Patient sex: M
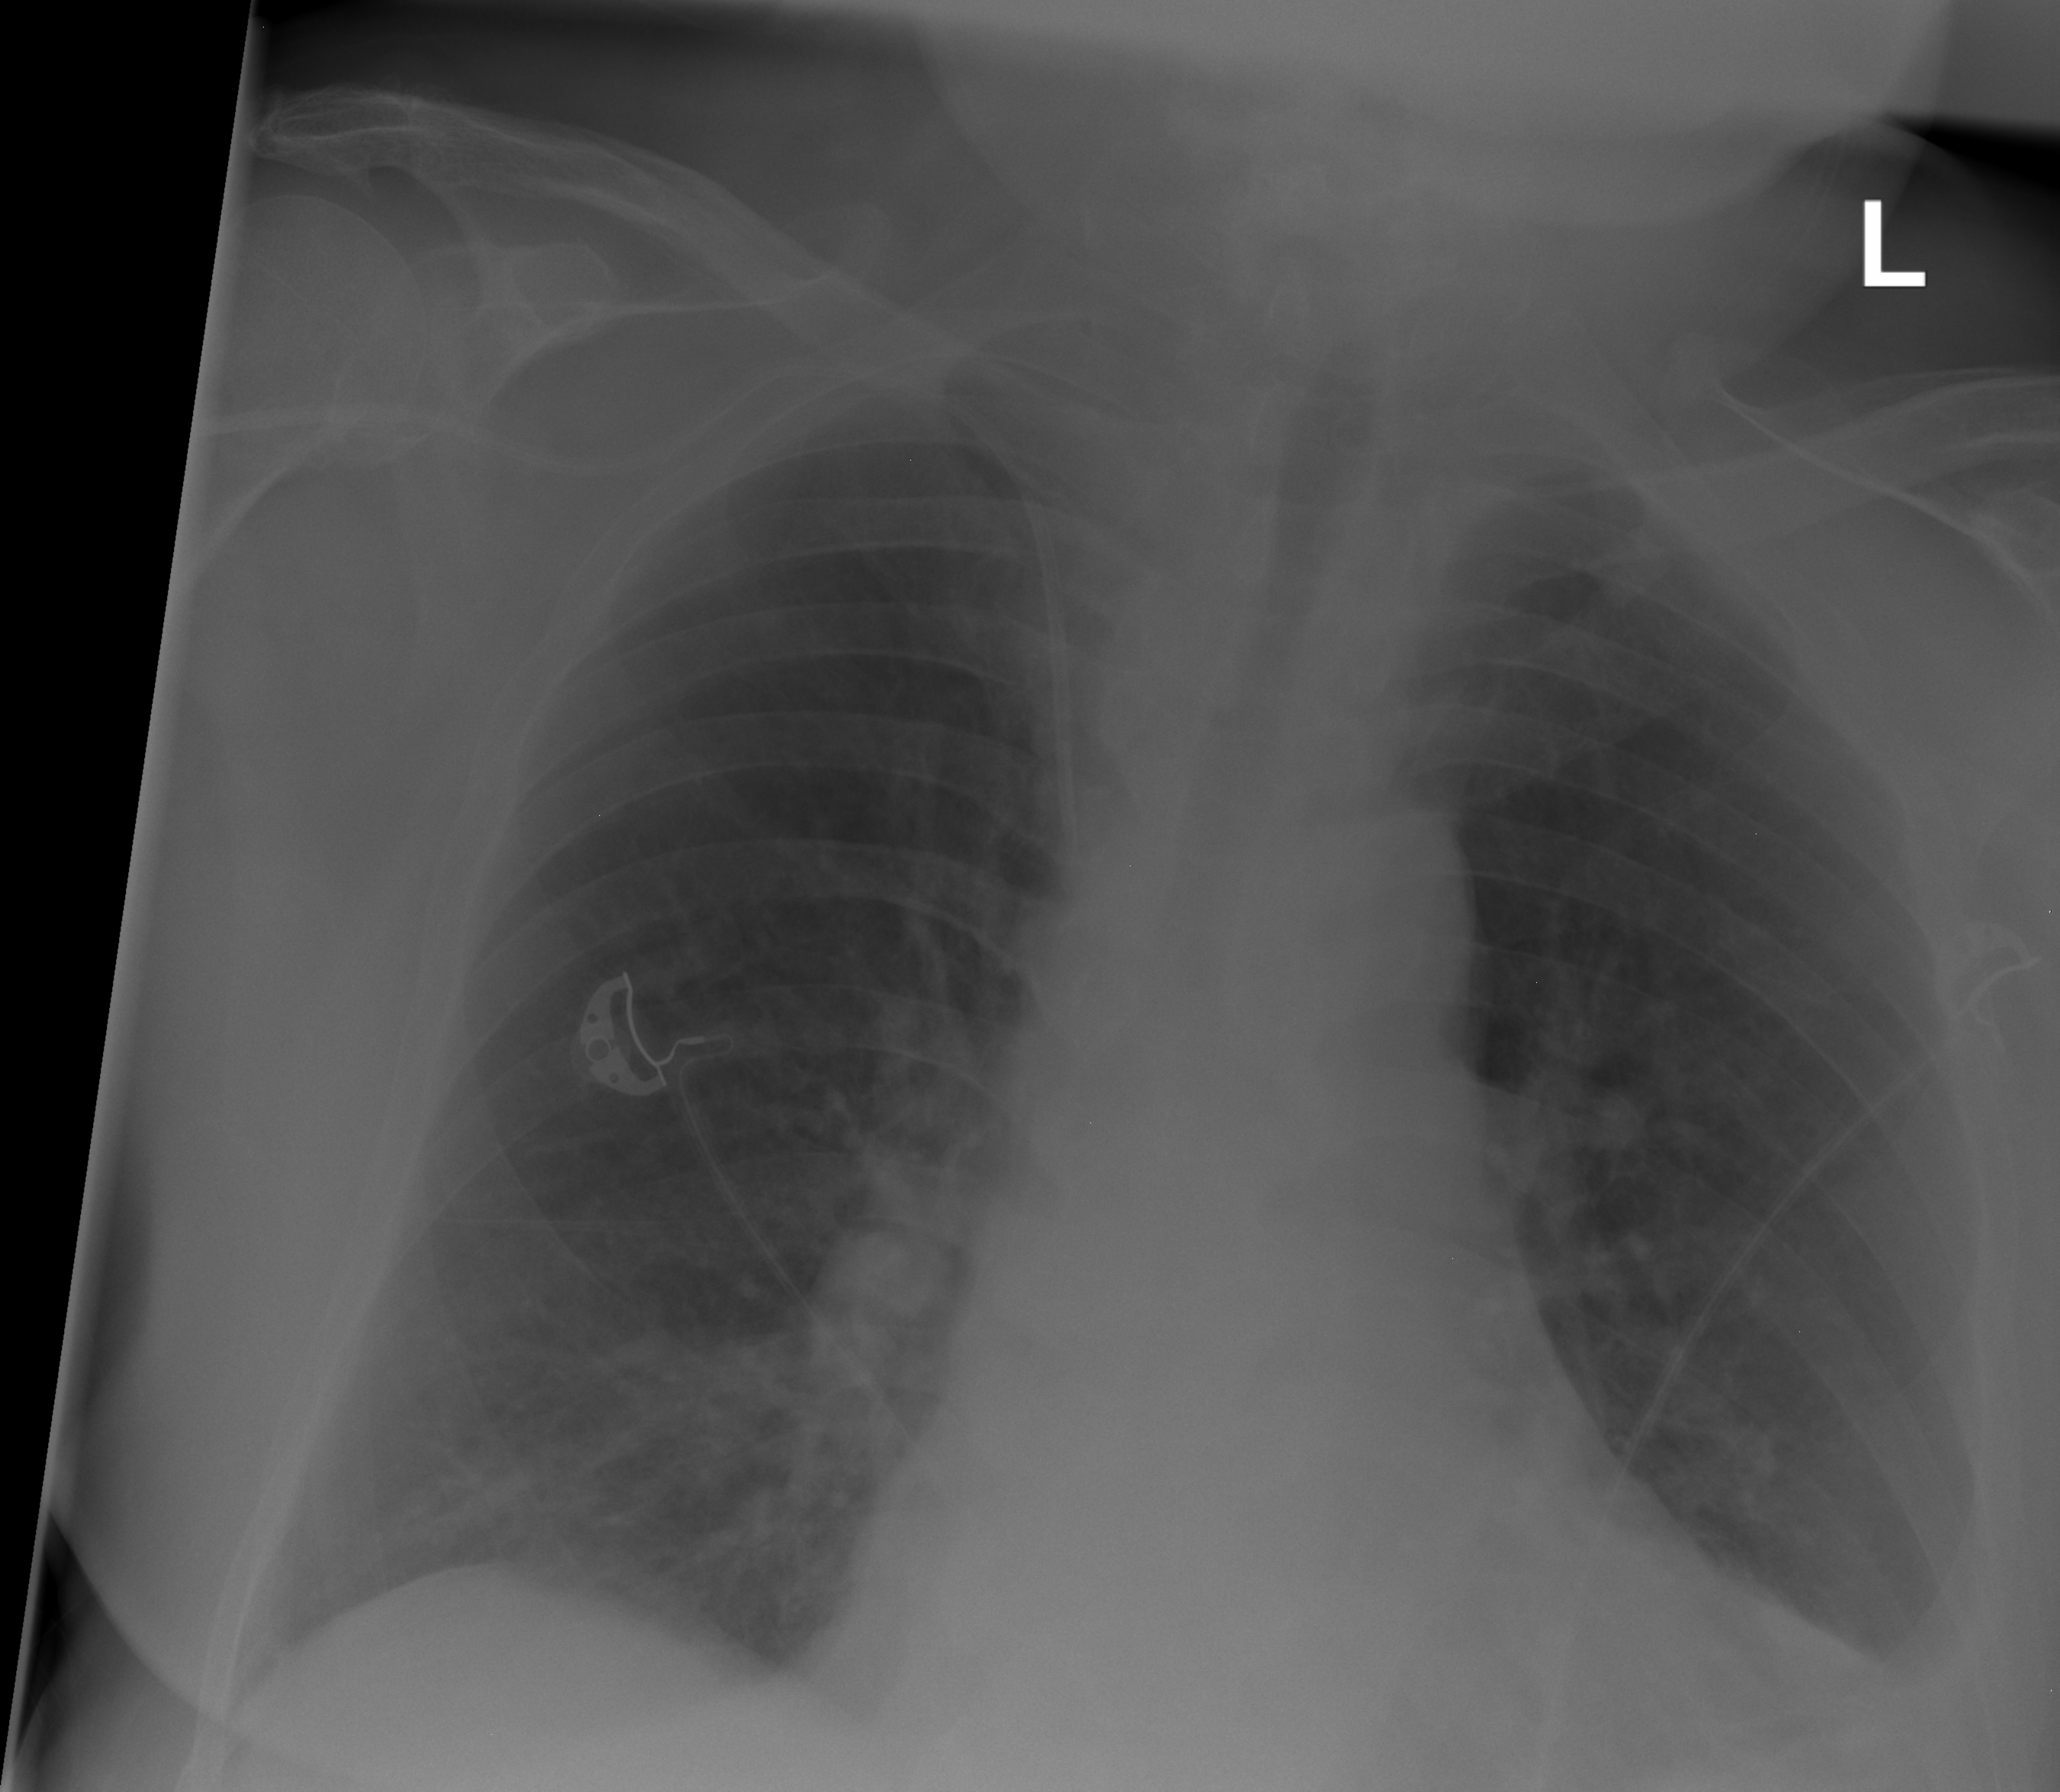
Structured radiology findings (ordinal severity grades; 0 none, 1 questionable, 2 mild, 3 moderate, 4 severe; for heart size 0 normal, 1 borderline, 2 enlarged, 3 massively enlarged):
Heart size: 0
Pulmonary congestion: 0
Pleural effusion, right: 0
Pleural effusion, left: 2
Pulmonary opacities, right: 1
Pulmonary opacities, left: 0
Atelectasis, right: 1
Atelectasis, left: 2